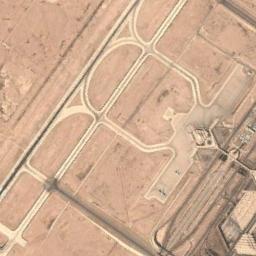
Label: airport